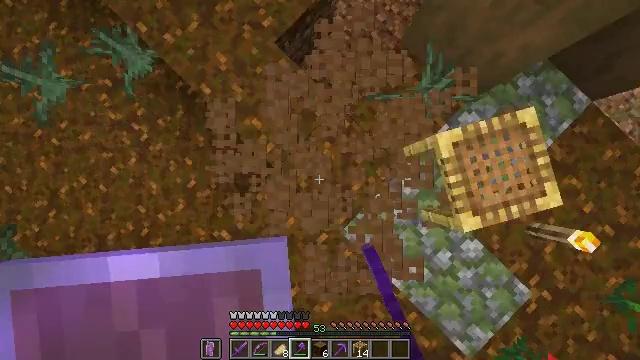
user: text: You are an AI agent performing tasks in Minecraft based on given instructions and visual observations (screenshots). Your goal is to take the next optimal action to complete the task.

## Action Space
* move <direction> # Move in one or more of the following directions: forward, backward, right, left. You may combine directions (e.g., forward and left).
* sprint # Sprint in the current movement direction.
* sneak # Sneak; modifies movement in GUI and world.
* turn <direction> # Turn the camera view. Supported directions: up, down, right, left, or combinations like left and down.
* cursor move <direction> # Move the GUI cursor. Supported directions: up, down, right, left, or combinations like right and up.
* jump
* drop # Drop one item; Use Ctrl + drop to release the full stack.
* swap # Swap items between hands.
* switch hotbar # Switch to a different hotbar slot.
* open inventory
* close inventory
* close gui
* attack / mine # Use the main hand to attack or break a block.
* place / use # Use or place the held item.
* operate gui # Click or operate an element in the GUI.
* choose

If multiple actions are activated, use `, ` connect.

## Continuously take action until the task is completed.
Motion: motion action
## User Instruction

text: Retrieve scaffolding from a build site.
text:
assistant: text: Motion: no_op